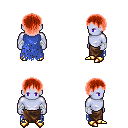
a pixel art fantasy rpg character, male body template, dark elf, purple skin, blue tattered cape, robe skirt, red plain hairstyle, white cloth bandages, gold boots, four views (front, back, left, right), 2x2 character sprite sheet, small pixel art, hard edges, no anti-aliasing